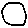
Label: circle